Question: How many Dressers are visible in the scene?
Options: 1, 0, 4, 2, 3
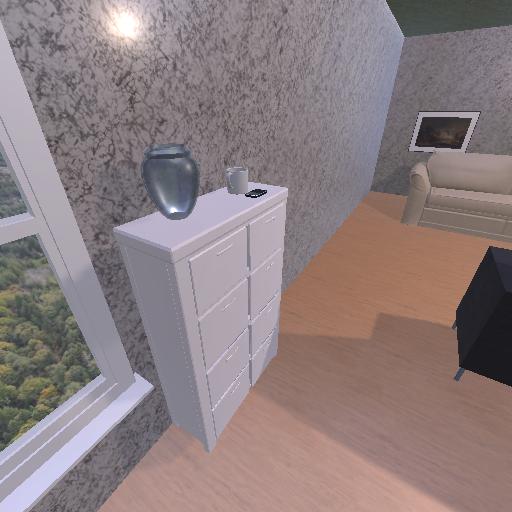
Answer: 1